Question: In PostgreSQL I have this table... (there is a primary key in the most left side "timestamp02" which is not shown in this image, please don't bother, its not important for the purpose of this question)

in the table above, all columns are entered via queries, except the "time_index" which I would like to be filled automatically via a trigger each time each row is filled.
This is the code to create the same table (without any value) so everyone could create it using the Postgre SQL query panel.
'''
CREATE TABLE table_ebscb_spa_log02
(
pcnum smallint,
timestamp02 timestamp with time zone NOT NULL DEFAULT now(),
fn_name character varying,
"time" time without time zone,
time_elapse character varying,
time_type character varying,
time_index real,
CONSTRAINT table_ebscb_spa_log02_pkey PRIMARY KEY (timestamp02)
)
WITH (
OIDS=FALSE
);
ALTER TABLE table_ebscb_spa_log02
OWNER TO postgres;
'''
What I would like the trigger to do is:
INSERT a number in the "time_index" column based on the INSERTed values of the "fn_name" and "time_type" columns in each row.
If both ("fn_name" and "time_type") do a combination (eg. Check Mails - Start) that doesn't exist in any row before (above), then INSERT 1 in the "time_index" column,
Elif both ("fn_name" and "time_type") do a combination that does exist in some row before (above), then INSERT the number following the one before(above) in the "time_index" column.
(pls look at the example table image, this trigger will produce every red highlighted square on it)
I have watch many, PostgreSQL tutorial videos, read many manuals, including these
<URL>
<URL>
without any result.
I have tried so far this to create the function:
'''
CREATE OR REPLACE FUNCTION on_ai_myTable() RETURNS TRIGGER AS $$
DECLARE
t_ix real;
n int;
BEGIN
IF NEW.time_type = 'Start' THEN
SELECT t.time_index FROM table_ebscb_spa_log02 t WHERE t.fn_name = NEW.fn_name AND t.time_type = 'Start' ORDER BY t.timestamp02 DESC LIMIT 1 INTO t_ix;
GET DIAGNOSTICS n = ROW_COUNT;
IF (n = 0) THEN
t_ix = 1;
ELSE
t_ix = t_ix + 1;
END IF;
END IF;
NEW.time_index = t_ix;
return NEW;
END
$$
LANGUAGE plpgsql;
'''
And this to create the query:
'''
CREATE TRIGGER on_ai_myTable
AFTER INSERT ON table_ebscb_spa_log02
FOR EACH ROW
EXECUTE PROCEDURE on_ai_myTable();
'''
Then when I manually insert the values in the table, nothing change (no error message) time_index column just remain empty, what am I doing wrong???
Please some good PostgreSQL fellow programmer could give me a hand, I really have come to a death point in this task, I have any more ideas.
Thanks in advance
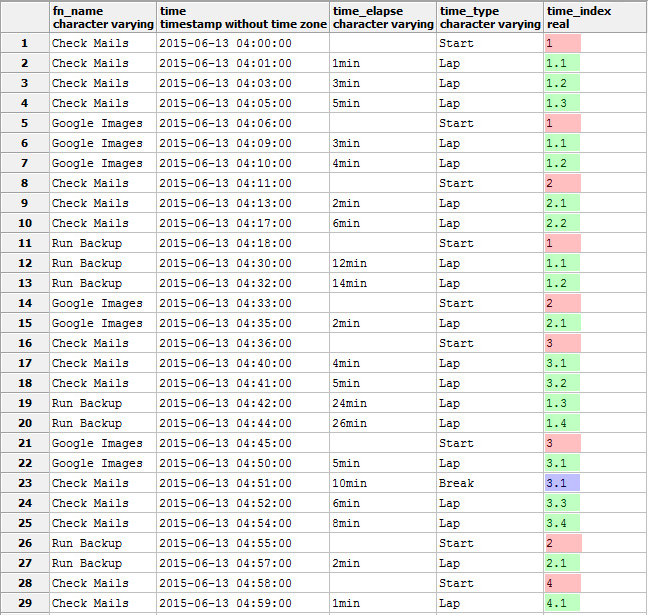
Answer: In an 'AFTER INSERT' trigger, any changes you make to 'NEW.time_index' will be ignored. The record is already inserted at this point; it's too late to modify it.
Create the trigger as 'BEFORE INSERT' instead.